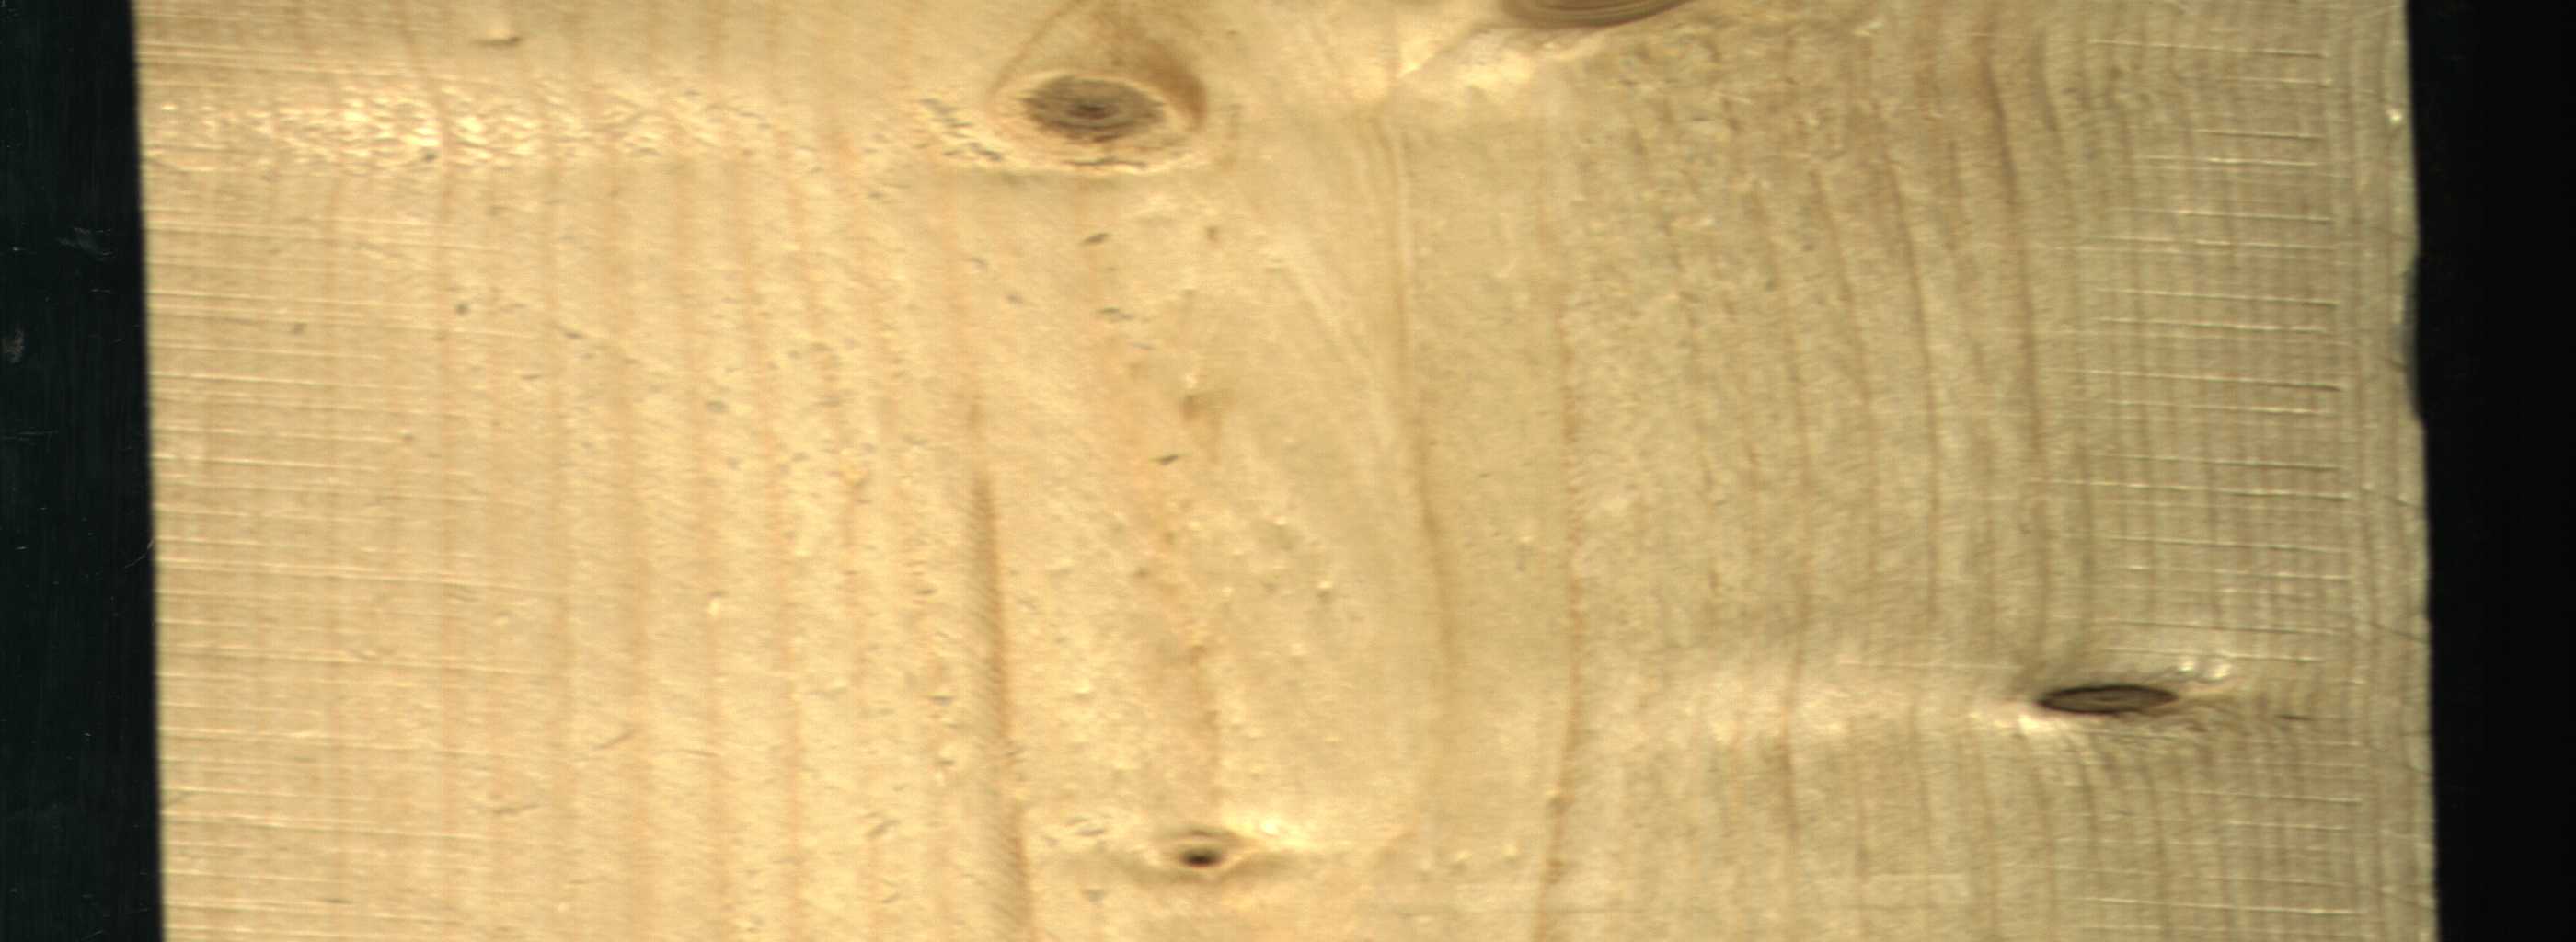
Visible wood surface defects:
Live_Knot
Live_Knot
Live_Knot
Live_Knot